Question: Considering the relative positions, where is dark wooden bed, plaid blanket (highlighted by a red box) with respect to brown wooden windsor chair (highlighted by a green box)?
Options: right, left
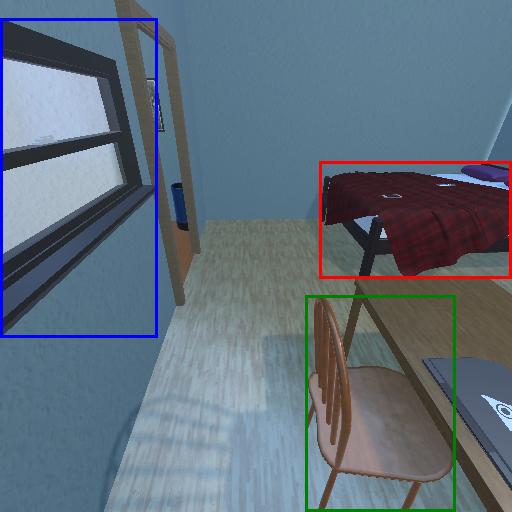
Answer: right